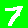
Digit: 7